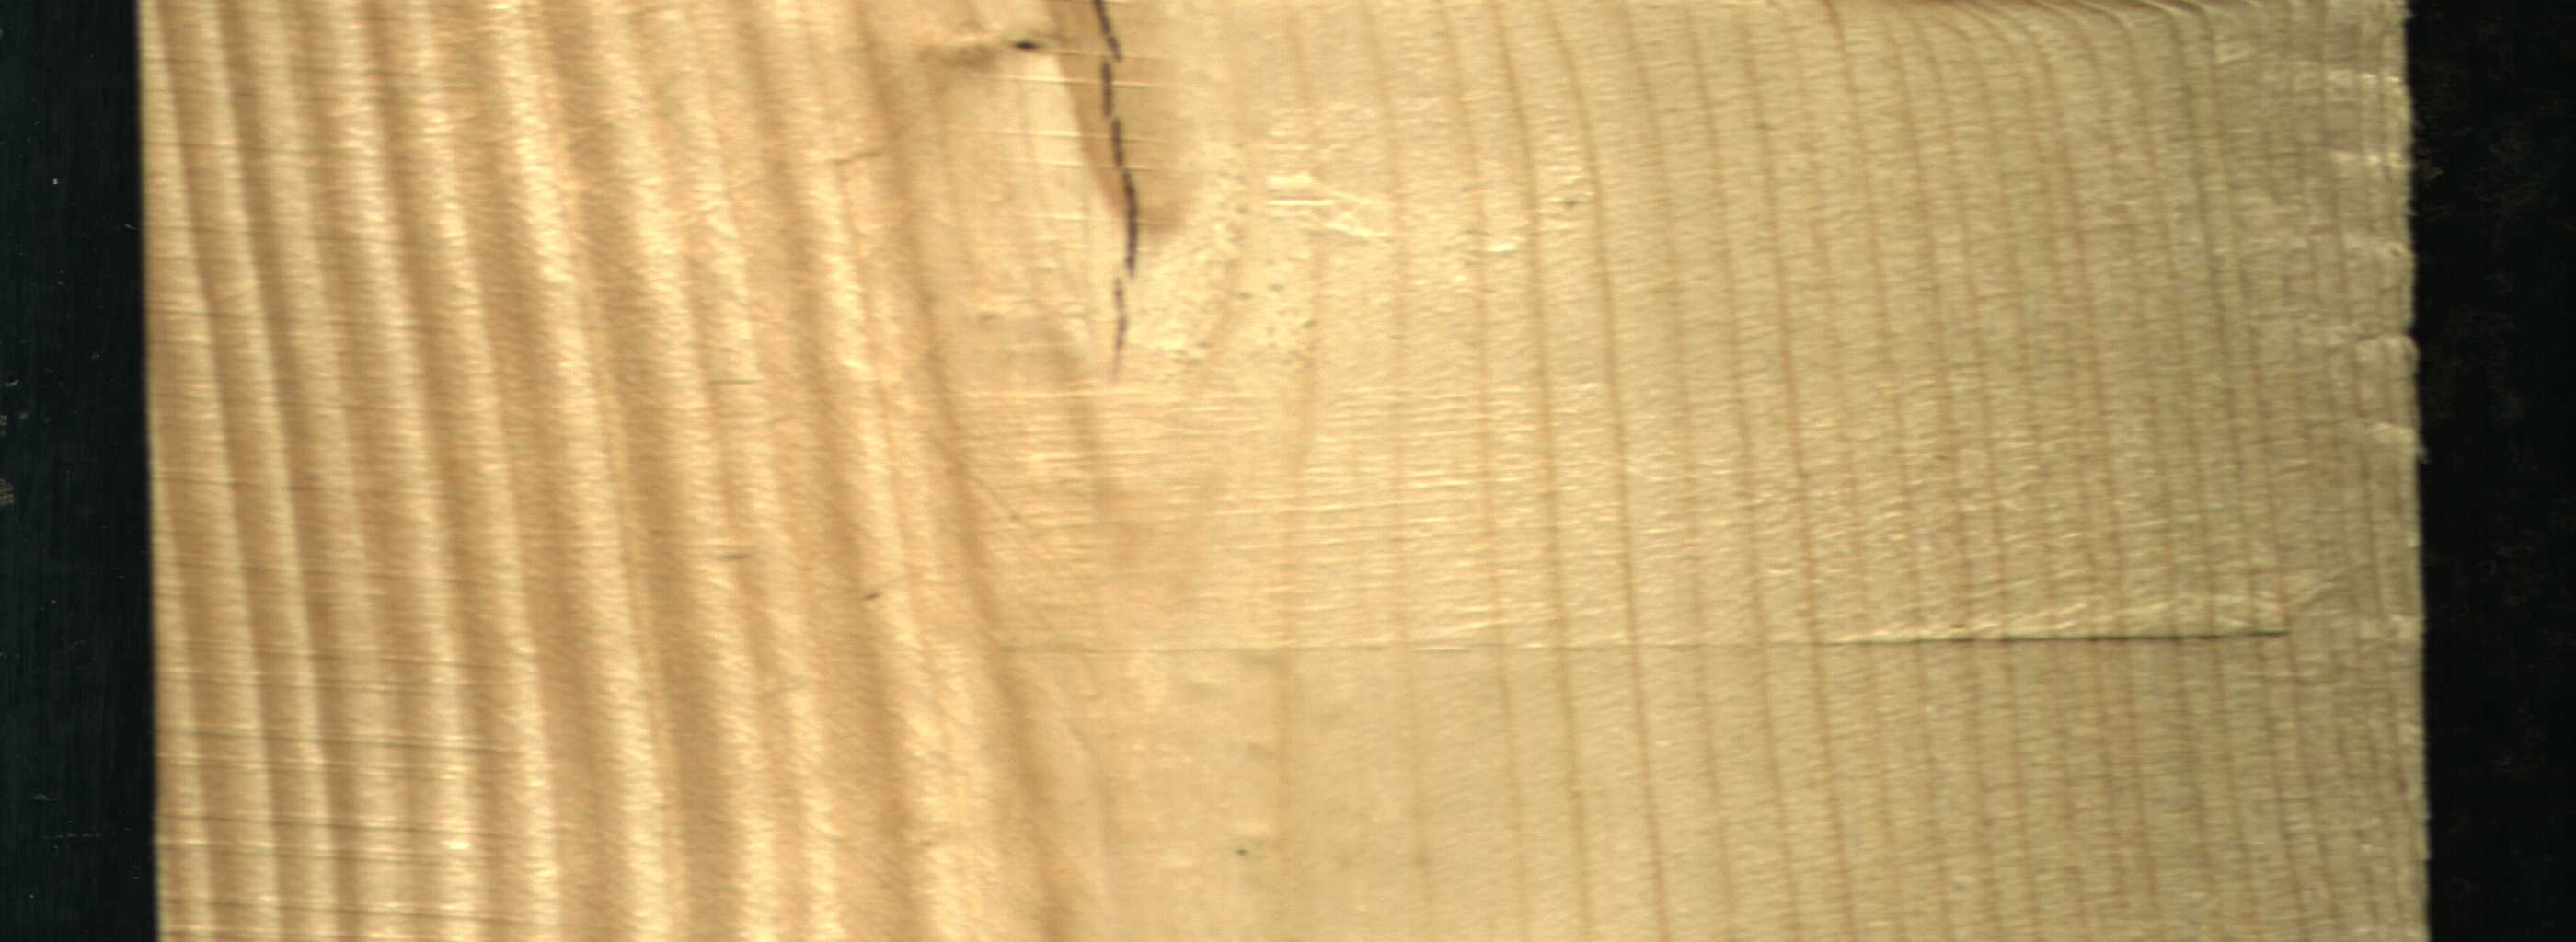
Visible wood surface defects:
resin
Crack
Live_Knot